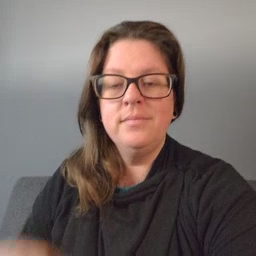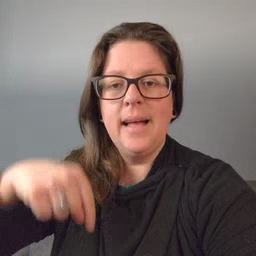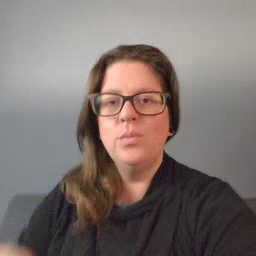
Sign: down